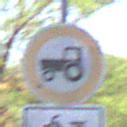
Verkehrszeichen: VerbotKraftfahrzeugeZuegeNichtSchneller25
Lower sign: EinspurigeFahrzeugeFrei2
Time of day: Midday
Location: Roofed (Underpass)
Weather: Clear
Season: NotSpecified
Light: Natural